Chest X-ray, PA view. Patient: 46 years old, sex F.
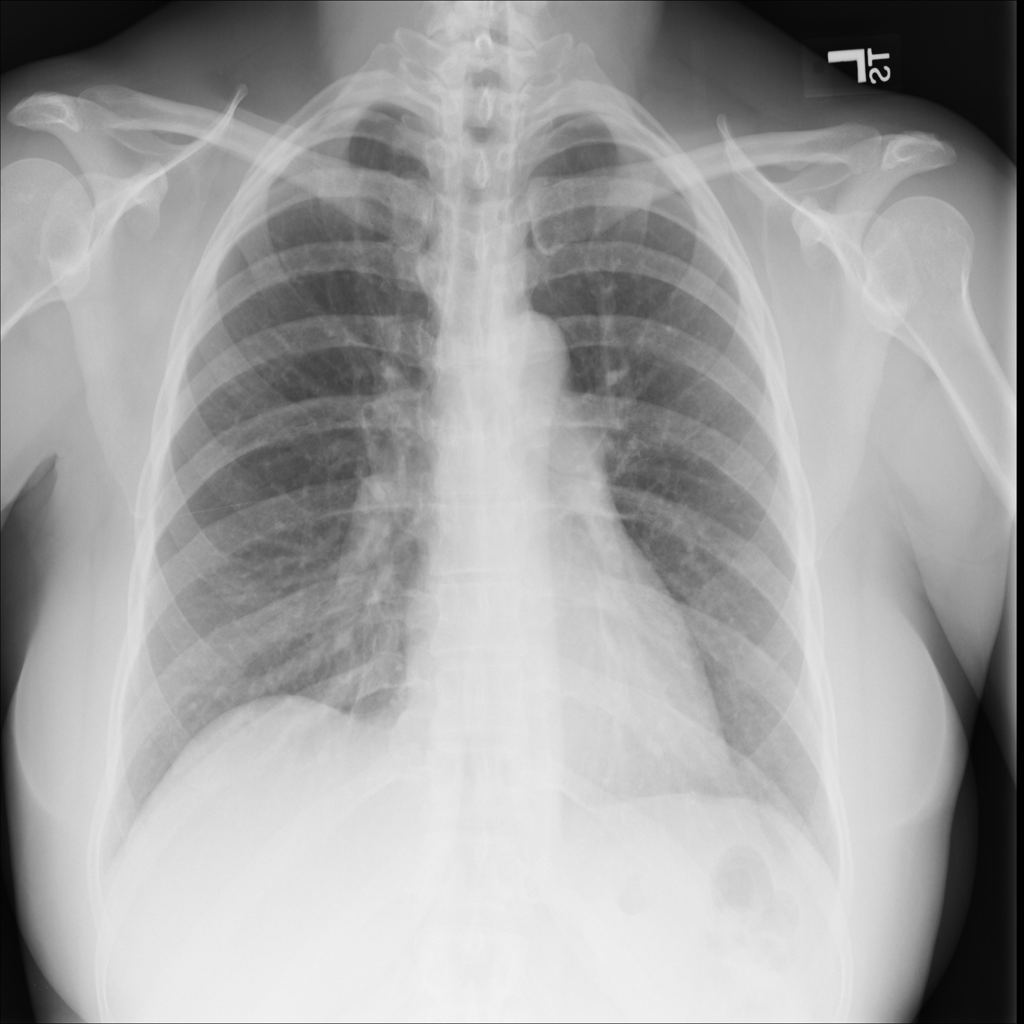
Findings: No Finding